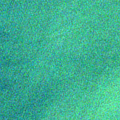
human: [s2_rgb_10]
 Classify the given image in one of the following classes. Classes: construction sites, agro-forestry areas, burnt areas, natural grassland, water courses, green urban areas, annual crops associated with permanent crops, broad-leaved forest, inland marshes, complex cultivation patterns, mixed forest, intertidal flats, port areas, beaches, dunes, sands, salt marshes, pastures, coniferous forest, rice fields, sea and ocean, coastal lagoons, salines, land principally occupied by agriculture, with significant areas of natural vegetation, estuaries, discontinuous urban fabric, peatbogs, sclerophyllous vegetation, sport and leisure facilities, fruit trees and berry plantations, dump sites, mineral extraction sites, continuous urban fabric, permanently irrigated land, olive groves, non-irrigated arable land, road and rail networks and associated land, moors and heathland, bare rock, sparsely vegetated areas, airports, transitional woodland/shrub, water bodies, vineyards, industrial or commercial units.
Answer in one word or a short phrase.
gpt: sea and ocean